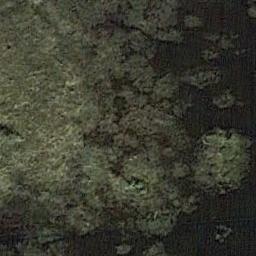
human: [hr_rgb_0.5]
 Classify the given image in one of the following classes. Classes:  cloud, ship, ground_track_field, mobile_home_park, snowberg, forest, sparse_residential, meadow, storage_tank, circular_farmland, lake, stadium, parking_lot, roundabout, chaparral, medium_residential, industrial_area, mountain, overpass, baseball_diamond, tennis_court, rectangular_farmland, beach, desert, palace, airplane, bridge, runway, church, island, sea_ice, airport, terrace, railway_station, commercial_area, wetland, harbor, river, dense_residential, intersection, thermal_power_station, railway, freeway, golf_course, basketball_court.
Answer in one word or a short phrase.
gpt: wetland